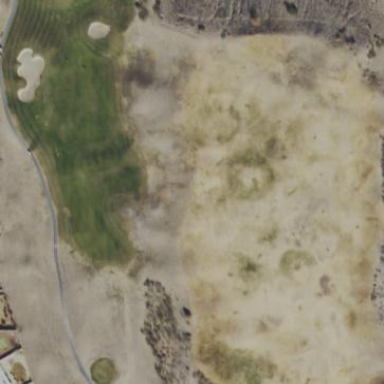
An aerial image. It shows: Driving range for golf on grass.